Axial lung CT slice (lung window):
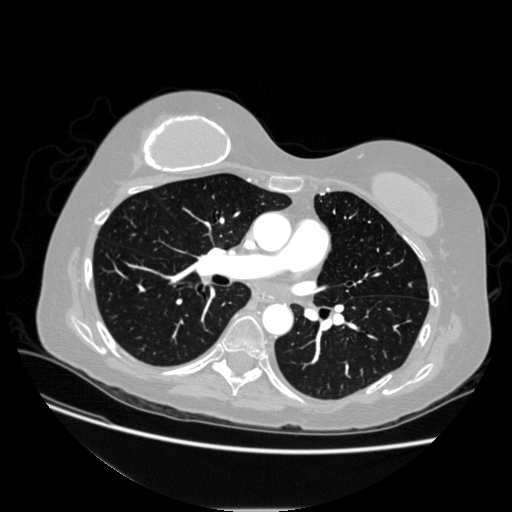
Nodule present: no